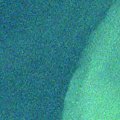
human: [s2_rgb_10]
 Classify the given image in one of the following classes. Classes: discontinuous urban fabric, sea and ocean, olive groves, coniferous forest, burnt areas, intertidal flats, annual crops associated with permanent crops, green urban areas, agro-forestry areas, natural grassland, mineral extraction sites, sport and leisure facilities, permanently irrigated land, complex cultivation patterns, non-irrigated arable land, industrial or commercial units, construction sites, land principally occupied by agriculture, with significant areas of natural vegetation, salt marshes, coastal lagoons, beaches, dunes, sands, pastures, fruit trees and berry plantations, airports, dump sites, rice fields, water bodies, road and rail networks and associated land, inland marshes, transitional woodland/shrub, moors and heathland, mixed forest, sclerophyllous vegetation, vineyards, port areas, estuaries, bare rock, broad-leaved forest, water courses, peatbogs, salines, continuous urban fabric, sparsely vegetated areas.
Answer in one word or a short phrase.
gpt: sea and ocean